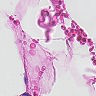
Metastatic tissue present: no